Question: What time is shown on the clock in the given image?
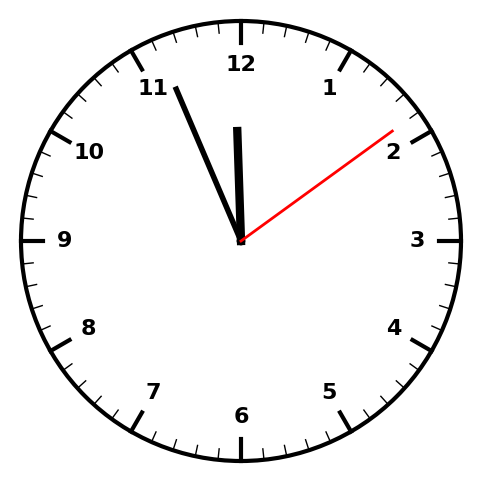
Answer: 11:56:09